Question: I want to create a 3d cube with openGL. Also, I want to cover each side with an image that I transform in a texture.
I find cube coordinates in 2D, and I create a 'QUADS' for each side.
My problem is that when I render textures corresponding cube sides, I see these textures overlap each other, as you can see in this image:

my code is:
Initialization:
'''
glGenTextures(2, textures);
glClearColor (0.0, 0.0, 0.0, 0.0);
glClearDepth(1.0f); // Depth Buffer Setup
glEnable(GL_DEPTH_TEST); // Enables Depth Testing
glDepthFunc(GL_ALWAYS);
'''
Transform image in thexture:
'''
up = imread("up.png");
glHint(GL_PERSPECTIVE_CORRECTION_HINT,GL_NICEST);
glPixelStorei(GL_UNPACK_ALIGNMENT, 1);
glBindTexture(GL_TEXTURE_2D, textures[1]);
glTexParameteri(GL_TEXTURE_2D,GL_TEXTURE_MIN_FILTER,GL_LINEAR);
glTexParameteri(GL_TEXTURE_2D,GL_TEXTURE_MAG_FILTER,GL_LINEAR);
gluBuild2DMipmaps(GL_TEXTURE_2D, GL_RGB, up.cols, up.rows, GL_RGB, GL_UNSIGNED_BYTE, up.data);
'''
Display cube:
'''
glClear(GL_COLOR_BUFFER_BIT | GL_DEPTH_BUFFER_BIT);
glEnable(GL_TEXTURE_2D);
// Set Projection Matrix
glMatrixMode (GL_PROJECTION);
glLoadIdentity();
gluOrtho2D(0, WIDTH, HEIGHT, 0);
// Switch to Model View Matrix
glMatrixMode(GL_MODELVIEW);
glLoadIdentity();
glBindTexture(GL_TEXTURE_2D, textures[1]);
glBegin(GL_QUADS);
//sopra
glTexCoord2f(0.0f, 0.0f); glVertex2f((GLfloat)((coord[6].x)),(GLfloat)(coord[6].y));
glTexCoord2f(1.0f, 0.0f); glVertex2f((GLfloat)((coord[5].x)),(GLfloat)(coord[5].y));
glTexCoord2f(1.0f, 1.0f); glVertex2f((GLfloat)((coord[4].x)),(GLfloat)(coord[4].y));
glTexCoord2f(0.0f, 1.0f); glVertex2f((GLfloat)((coord[7].x)),(GLfloat)(coord[7].y));
glEnd();
'''
I do the same for the other sides of the cube.
The order in which I render textures is:
bottom (ground) side
up side
behind side
front side
left side
right side
what is wrong or what am I missing? Or, Maybe cannot create a 3d cube with 2d coordinates ('glVertex2f (...)')?
Thanks for your help!
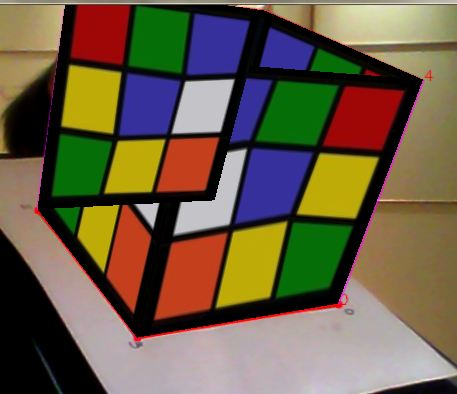
Answer: You can't create a cube with 2d coordinates. The sides are overlapping because they are all on the same plane in space. A cube is in 3d space so needs 3 coordinates, x, y, and z.
So try using:
'''
glVertex3f(x, y, z);
'''
and use some appropriate z values depending on where you want each face.
For the texture you can still use:
'''
glTexCoord2f(x, y);
'''
since the textures are in 2 dimensional space.
If you are still confused about what to use for your coordinates I suggest you read this to help you understand 3d space in openGL:
<URL>